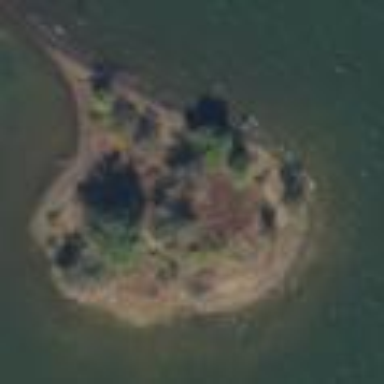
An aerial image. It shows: Islet.